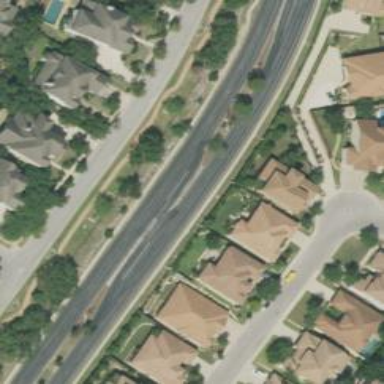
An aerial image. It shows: Secondary link road with asphalt surface.